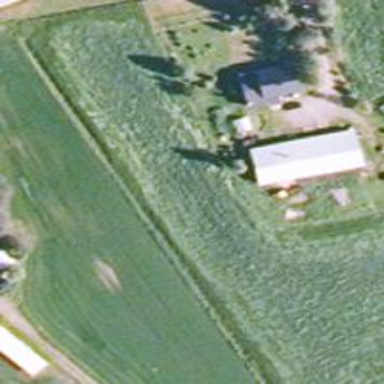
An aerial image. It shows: Farmyard area.